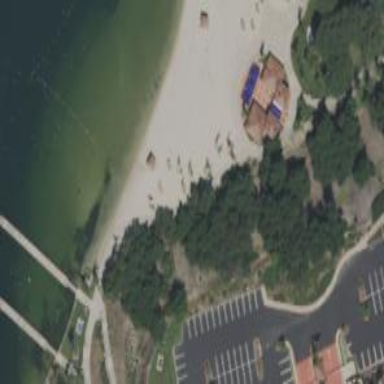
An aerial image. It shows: Lifeguard station.